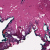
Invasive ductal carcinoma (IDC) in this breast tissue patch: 0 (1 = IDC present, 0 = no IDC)